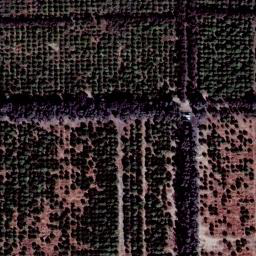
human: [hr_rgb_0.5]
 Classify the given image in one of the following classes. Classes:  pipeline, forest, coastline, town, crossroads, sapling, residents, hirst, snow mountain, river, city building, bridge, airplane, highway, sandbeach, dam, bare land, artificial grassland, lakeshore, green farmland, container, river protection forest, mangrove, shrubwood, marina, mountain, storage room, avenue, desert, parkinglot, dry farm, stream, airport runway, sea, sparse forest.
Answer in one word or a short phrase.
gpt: dry farm